Interaction volume radius: 10 \u00c5
Interaction volume height: 15 \u00c5
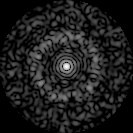
Disorder parameter: 0.8121